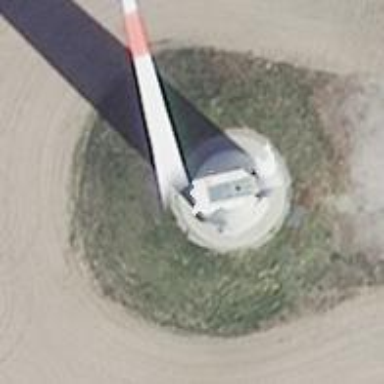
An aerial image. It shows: Wind generator using wind turbines of horizontal axis.